Field crop: maize
Growth stage: 2
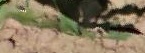
Species: maize